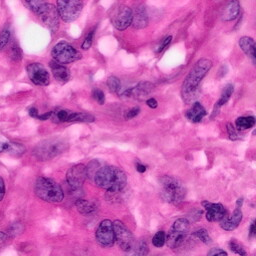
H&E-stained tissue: Pancreatic